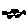
Label: car